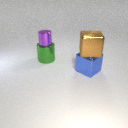
small purple metal cylinder above large green metal cylinder